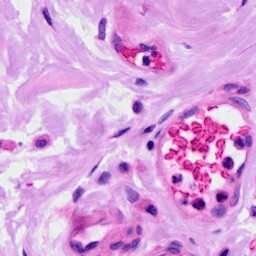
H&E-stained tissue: Ovarian